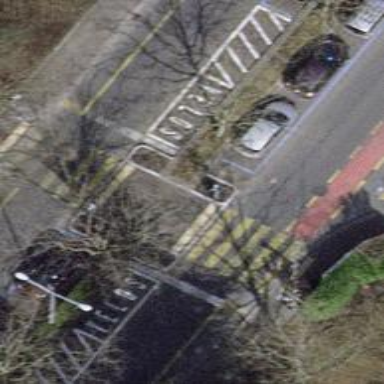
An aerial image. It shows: Crossing with traffic signals.